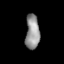
Tissue: lung
Cell type: Endothelial cells
Senescence score: 0.5602
Nuclear area (px): 476
Mean DAPI intensity: 145.897